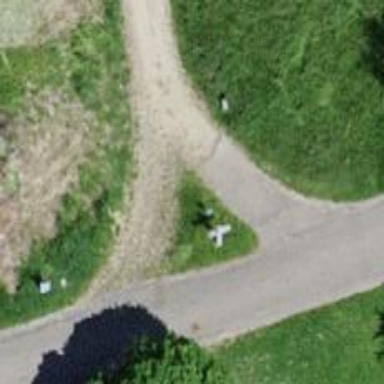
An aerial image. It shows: Historic wayside cross.